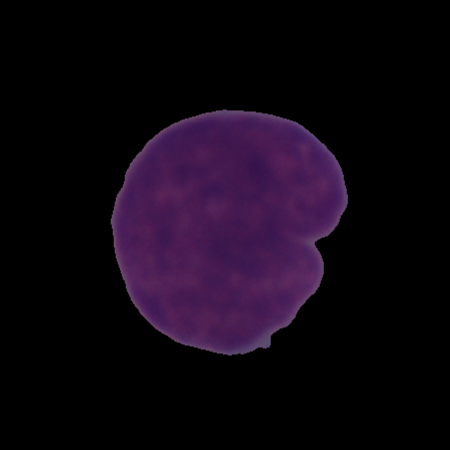
Label: cancer